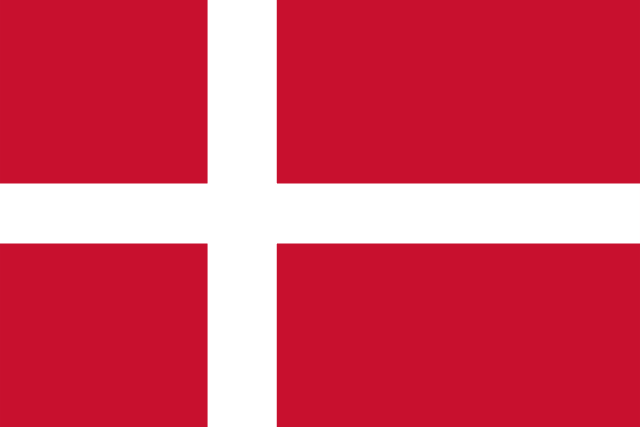
Country: Denmark
Country code: dk